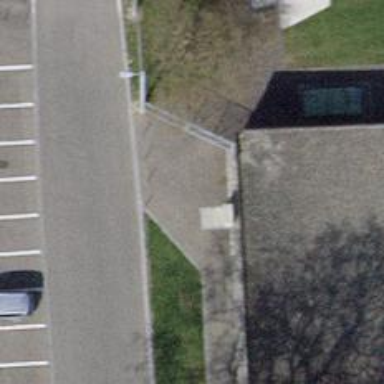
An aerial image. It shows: Bollard.